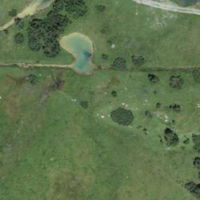
EUNIS habitat code: 26
Species observed at this site:
Erebia tyndarus